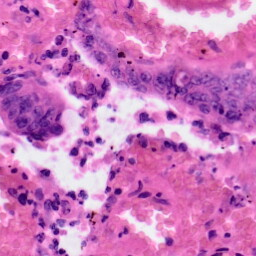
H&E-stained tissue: Colon